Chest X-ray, AP view. Patient: 26 years old, sex F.
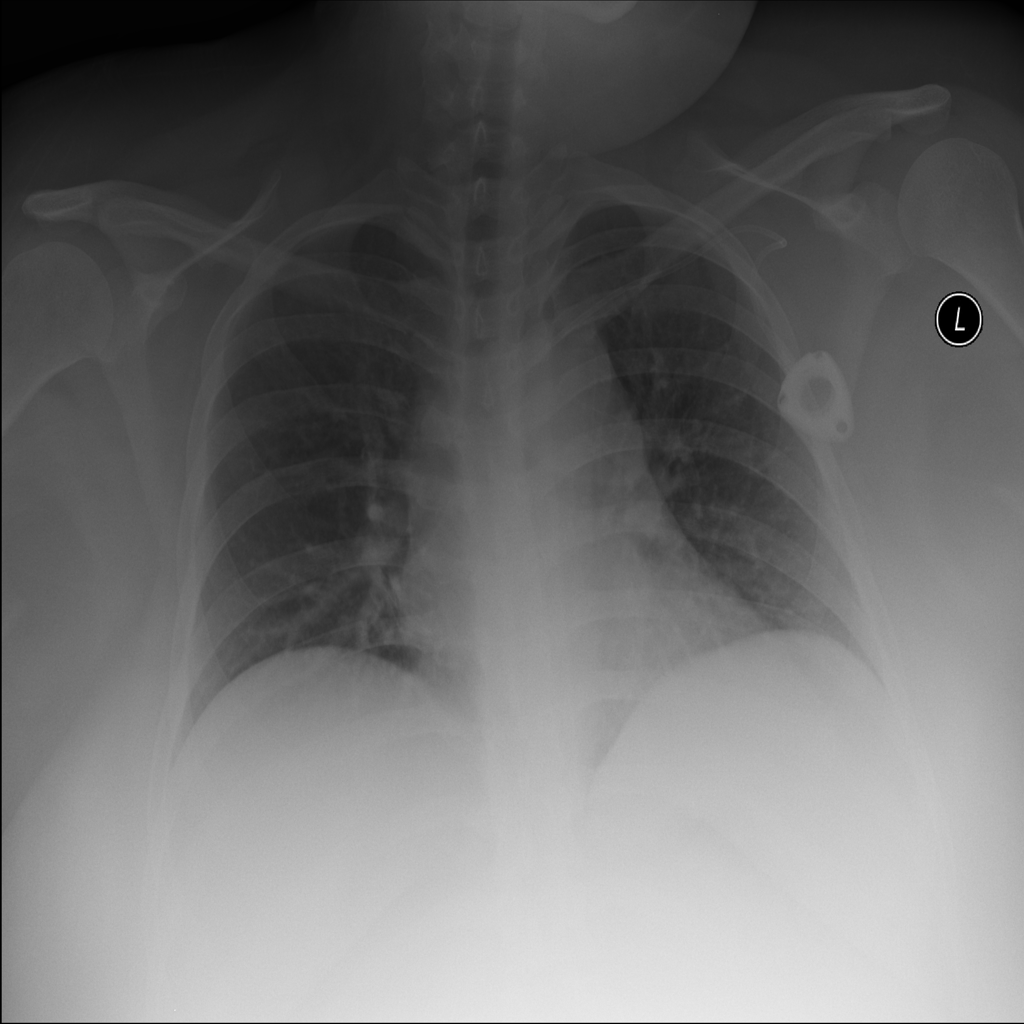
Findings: No Finding